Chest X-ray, AP view. Patient: 48 years old, sex F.
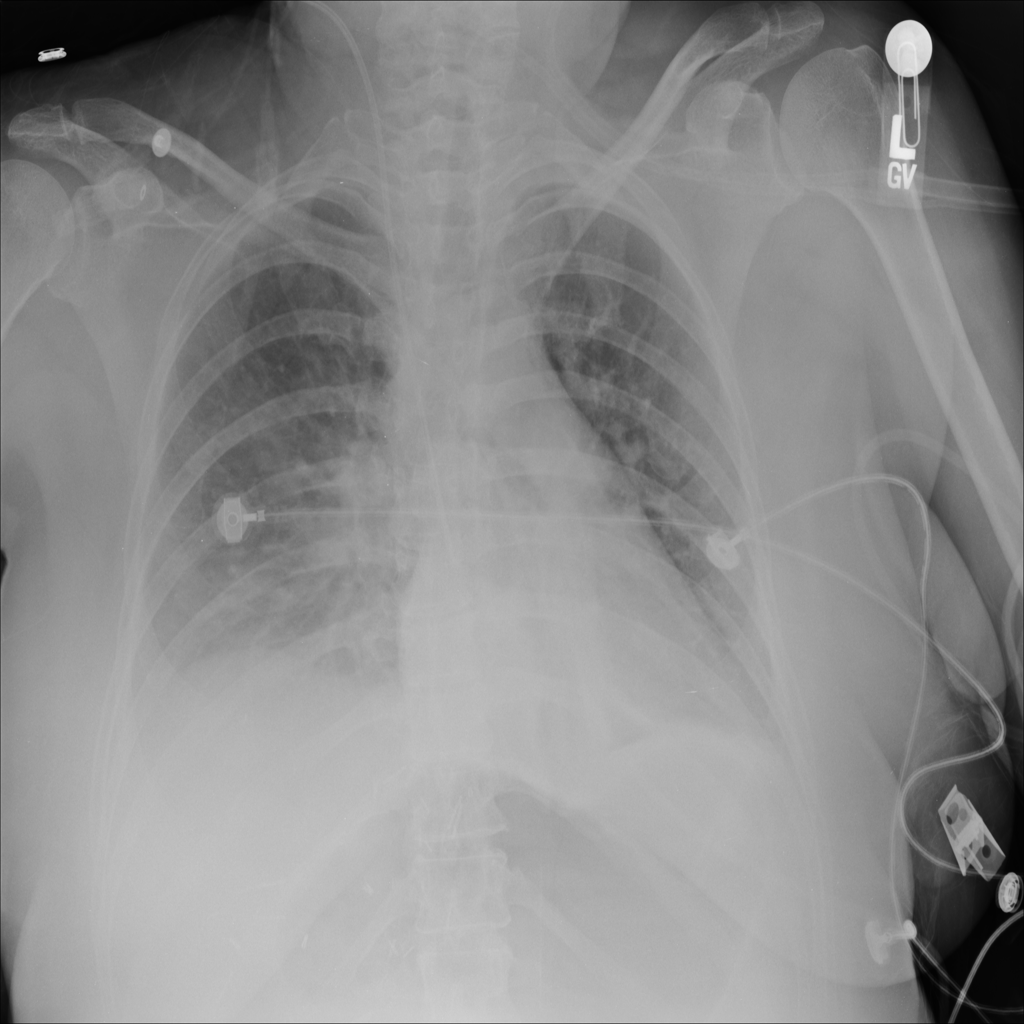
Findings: Atelectasis, Effusion